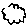
Label: cloud